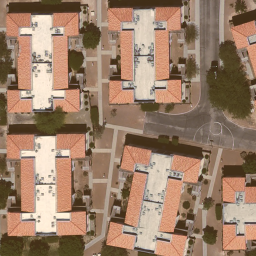
Label: residential